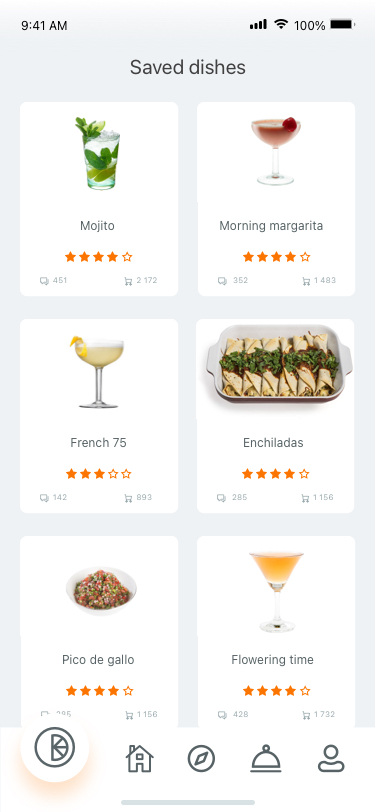
Text in this UI design:
Saved dishes
Mojito
2 172
451
Morning margarita
1 483
352
French 75
893
142
Enchiladas
1 156
285
Pico de gallo
1 156
285
Flowering time
1 732
428
100%
9:41 AM